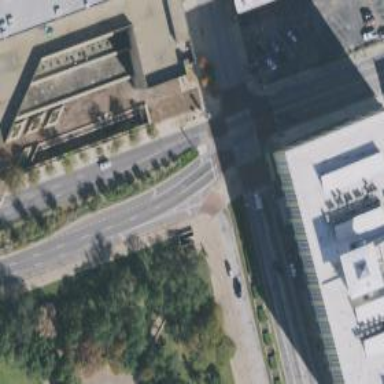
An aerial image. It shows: Secondary road with separate sidewalk.